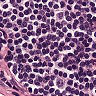
Metastatic tissue present: no